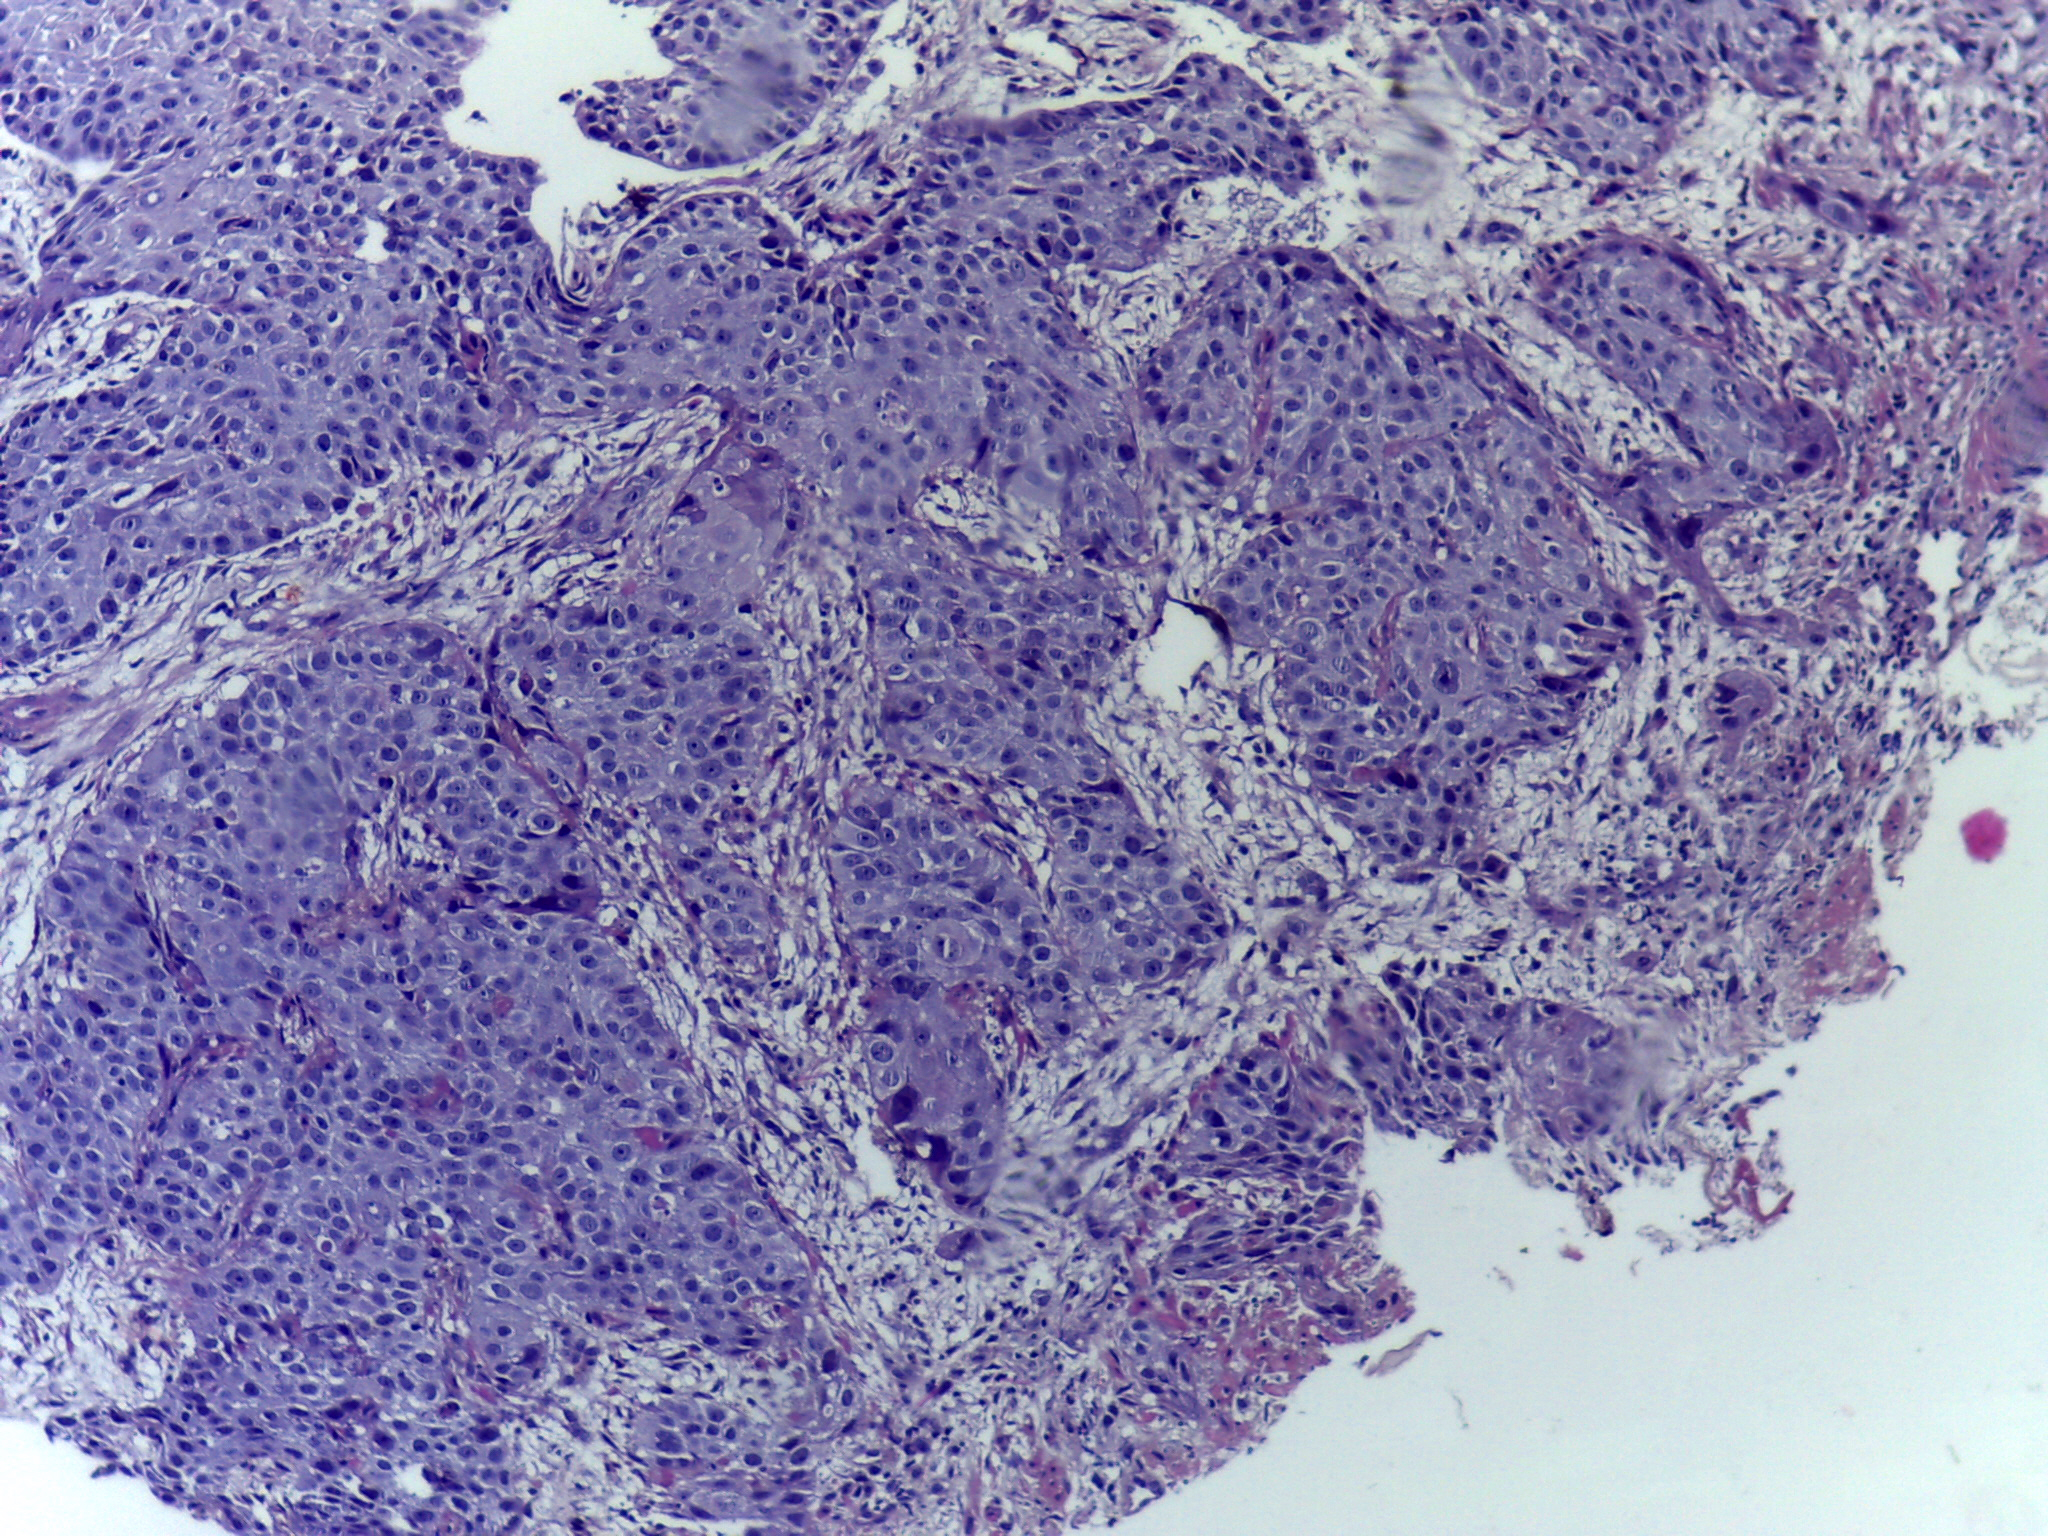
Diagnosis: OSCC